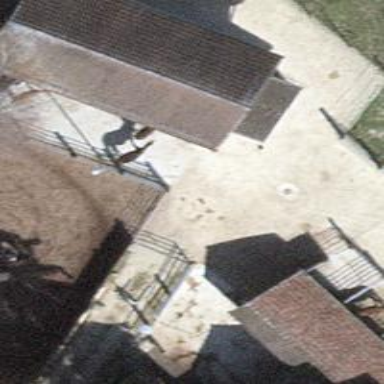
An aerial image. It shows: Fence is in the image.